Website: bh-photo
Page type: gifting
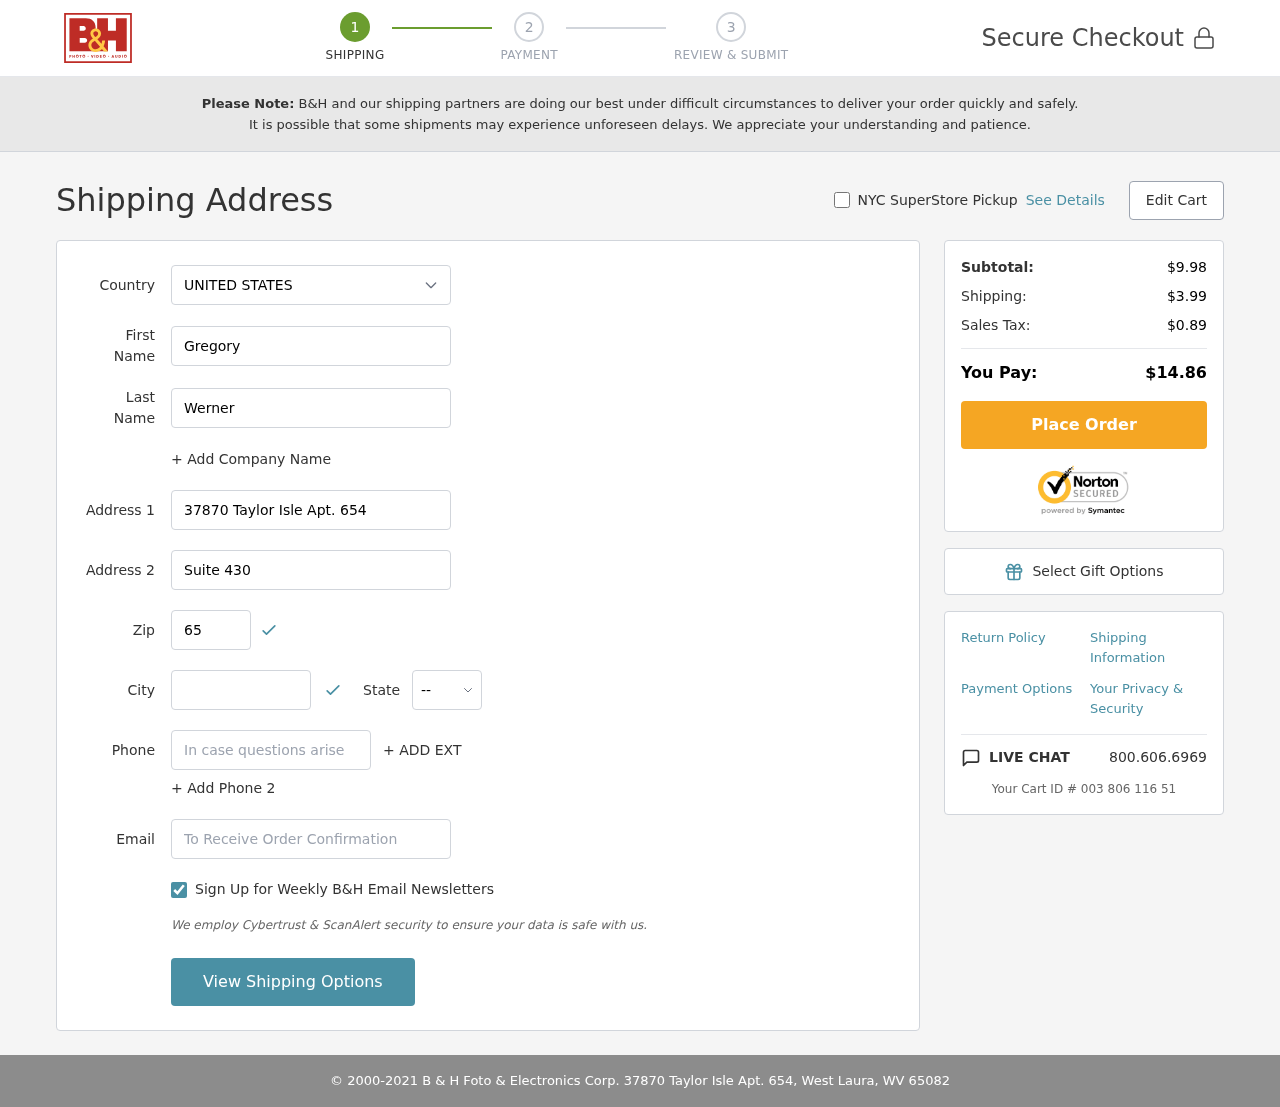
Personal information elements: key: PII_CITY
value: West Laura
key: PII_COUNTRY
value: United States
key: PII_EMAIL
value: gwerner@yahoo.com
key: PII_FIRSTNAME
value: Gregory
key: PII_LASTNAME
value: Werner
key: PII_PHONE
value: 4867844854
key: PII_POSTCODE
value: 65082
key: PII_STATE_ABBR
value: WV
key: PII_STREET
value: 37870 Taylor Isle Apt. 654
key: PII_STREET2
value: Suite 430
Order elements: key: ORDER_SUBTOTAL
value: $9.98
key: ORDER_SHIPPING_COST
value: $3.99
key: ORDER_TAX
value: $0.89
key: ORDER_TOTAL
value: $14.86
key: ORDER_ID
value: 003 806 116 51